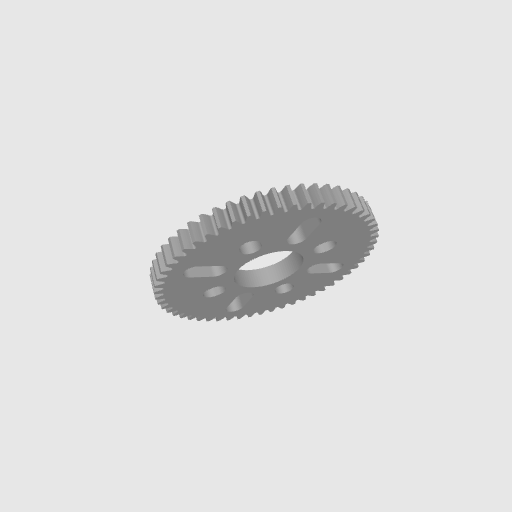
Part: HubMountAcetalGear54T